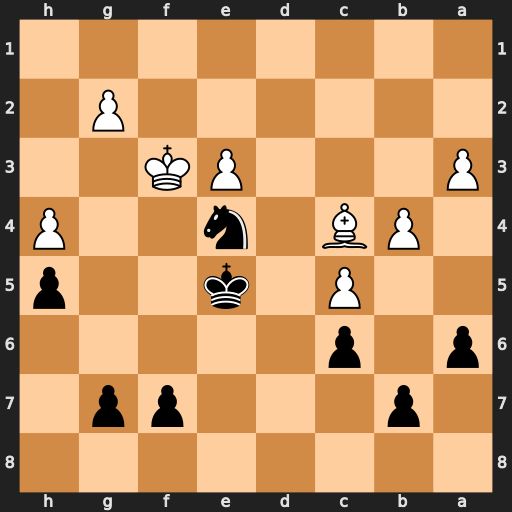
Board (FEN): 8/1p3pp1/p1p5/2P1k2p/1PB1n2P/P3PK2/6P1/8
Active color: b
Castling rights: -
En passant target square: -
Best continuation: Nd2+ Ke2 Nxc4